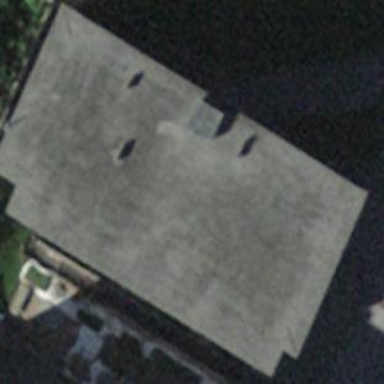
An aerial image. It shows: Building with flat roof.